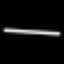
Label: line